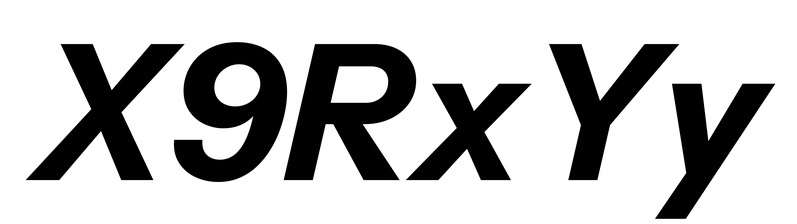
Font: InstrumentSans-Italic_Bold_Italic